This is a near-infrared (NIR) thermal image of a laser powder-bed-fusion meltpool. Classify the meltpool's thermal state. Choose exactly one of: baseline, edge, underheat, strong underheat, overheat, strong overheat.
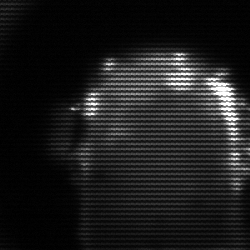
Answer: baseline